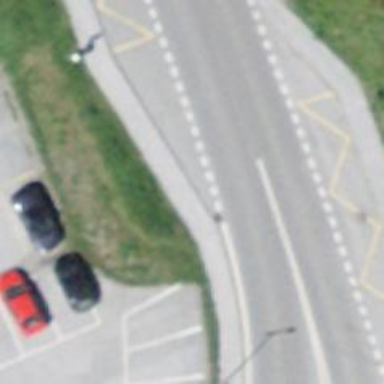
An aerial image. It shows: Sidewalk.